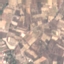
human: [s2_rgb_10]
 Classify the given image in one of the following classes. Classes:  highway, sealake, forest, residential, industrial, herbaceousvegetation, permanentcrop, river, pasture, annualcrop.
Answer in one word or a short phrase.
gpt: PermanentCrop